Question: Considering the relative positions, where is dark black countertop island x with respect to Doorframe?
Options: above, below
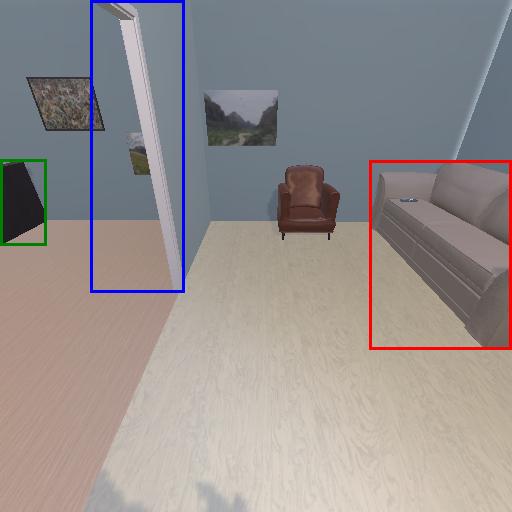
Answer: above